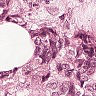
Metastatic tissue present: yes